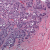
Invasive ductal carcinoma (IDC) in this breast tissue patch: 1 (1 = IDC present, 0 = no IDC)